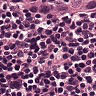
Metastatic tissue present: yes